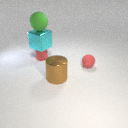
small red rubber sphere to the right of large brown metal cylinder